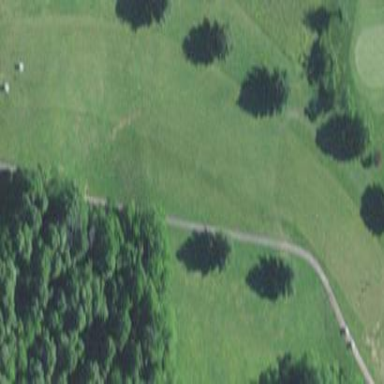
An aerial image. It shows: Golf fairway in the image.